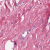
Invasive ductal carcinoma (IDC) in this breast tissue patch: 0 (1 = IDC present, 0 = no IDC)